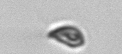
Label: Cryptophyta